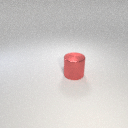
large red metal cylinder